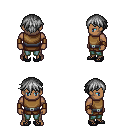
a pixel art fantasy rpg character, male body template, human, dark skin, leather chest armor, teal pants, gray short bangs hairstyle, leather bracers, ghillies, four views (front, back, left, right), 2x2 character sprite sheet, small pixel art, hard edges, no anti-aliasing